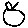
Label: circle